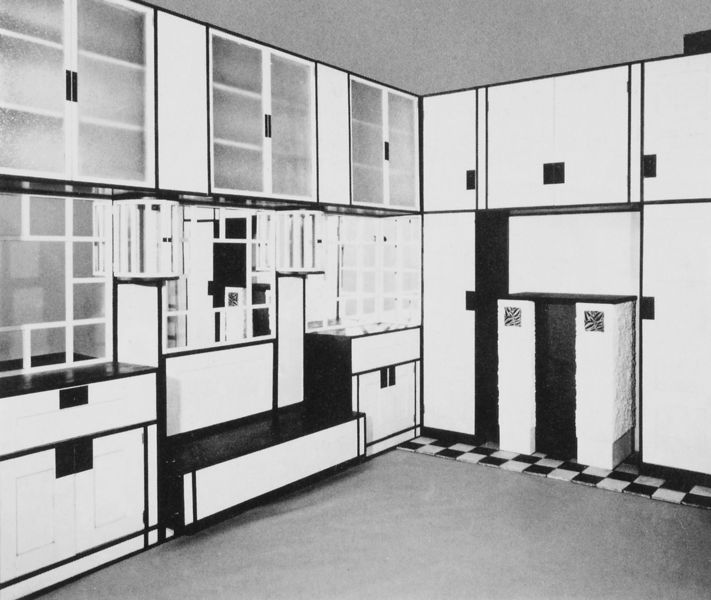
Titel: Sidebord und Kamin für Mosers Gästezimmer
Künstler: Koloman Moser
Institution: Wien, Sammlung Julius Hummel
Schlagwörter: weiß, fenster, glas, schwarz, karo, regal, architektur, möbel, boden, front, türen, fußboden, fläche, modern, fliessen, foto, eckig, futuristisch, scheiben, form, schlicht, fliesen, schwarzweiß, entwurf, schema, bauhaus, quadrate, griffe, anrichte, küche, mobiliar, regale, einrichtung, design, quadrat, fach, ablage, innenarchitektur, schränke, van der rohe, hängeschrank, simple, pvc, 60er, de slyl, de stiel, hängeschränke, fliessenboden, klapptür